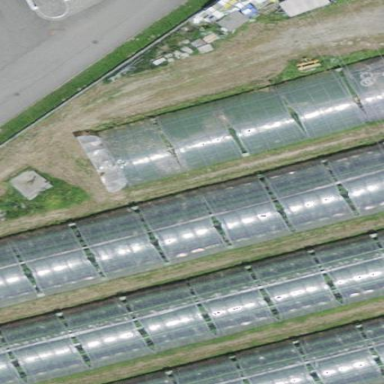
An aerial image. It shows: Greenhouse.